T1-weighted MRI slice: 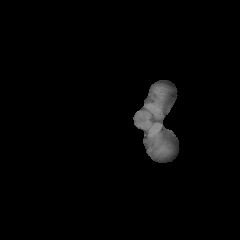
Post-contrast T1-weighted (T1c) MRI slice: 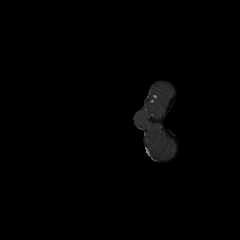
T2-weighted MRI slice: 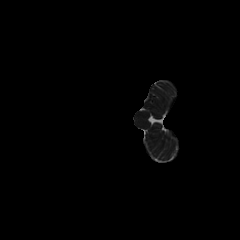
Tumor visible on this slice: no